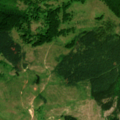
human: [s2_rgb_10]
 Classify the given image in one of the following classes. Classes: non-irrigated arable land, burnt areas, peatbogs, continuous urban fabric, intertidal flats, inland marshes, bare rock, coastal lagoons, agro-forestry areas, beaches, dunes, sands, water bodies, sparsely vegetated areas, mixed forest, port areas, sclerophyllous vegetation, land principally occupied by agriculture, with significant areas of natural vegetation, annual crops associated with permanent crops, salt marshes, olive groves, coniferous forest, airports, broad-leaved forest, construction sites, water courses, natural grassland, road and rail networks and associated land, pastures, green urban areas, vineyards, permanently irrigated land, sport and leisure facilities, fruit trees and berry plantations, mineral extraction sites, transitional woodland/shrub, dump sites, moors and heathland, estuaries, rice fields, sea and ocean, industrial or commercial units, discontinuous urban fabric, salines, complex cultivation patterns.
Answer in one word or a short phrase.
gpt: broad-leaved forest, coniferous forest, natural grassland, transitional woodland/shrub